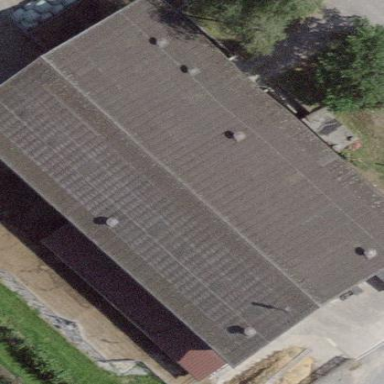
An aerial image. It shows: Barn.